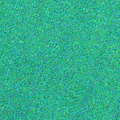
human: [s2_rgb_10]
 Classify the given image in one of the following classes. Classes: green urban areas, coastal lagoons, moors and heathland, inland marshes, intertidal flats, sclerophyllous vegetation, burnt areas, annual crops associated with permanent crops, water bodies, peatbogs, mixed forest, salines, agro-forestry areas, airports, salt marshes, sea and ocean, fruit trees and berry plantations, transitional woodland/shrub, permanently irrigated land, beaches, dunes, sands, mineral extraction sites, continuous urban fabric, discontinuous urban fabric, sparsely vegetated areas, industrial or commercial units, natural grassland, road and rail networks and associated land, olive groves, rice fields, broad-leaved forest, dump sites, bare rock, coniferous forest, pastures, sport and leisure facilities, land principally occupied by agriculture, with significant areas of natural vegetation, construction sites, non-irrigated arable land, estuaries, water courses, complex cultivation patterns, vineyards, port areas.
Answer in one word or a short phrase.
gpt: sea and ocean